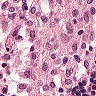
Metastatic tissue present: no